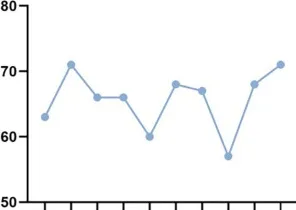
Related indexes of the patient at different time points. HB.
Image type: pathology (masson_trichrome)